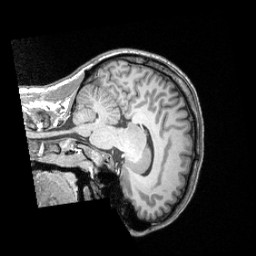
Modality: T1w
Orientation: sagittal
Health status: healthy
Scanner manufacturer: siemens
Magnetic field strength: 3 T
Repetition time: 2.3 s
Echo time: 0.00287 s